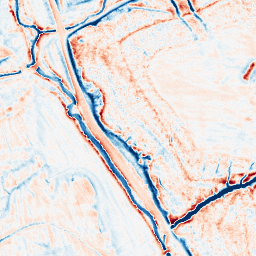
Category: edge_preserving
Decomposition family: anisotropic_diffusion
Decomposition parameters: iterations: 50
kappa: 10
gamma: 0.1
Upsampling method: bspline
Upsampling parameters: scale: 8
Upsampling scale: 8